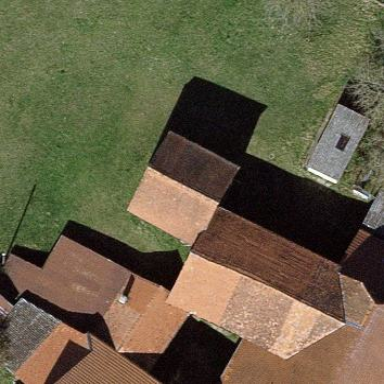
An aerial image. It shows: Farm auxiliary building.